Question: I'm trying to implement Bootstrap JS's Popover (<URL>, and for some reason it's not showing up like it's supposed to.
This is what I'm getting

As you can see, the body of the Popover is shifted towards the left, and the border's kinda broken.
Here's my code
'''
<a class="btn success" id="previewBeforeSubmit" href="#"
data-original-title="Test" data-content="Lorem Ipsum">Save Changes</a>
<script type="text/javascript">
$("#previewBeforeSubmit").popover({position: 10, placement: 'above'});
</script>
'''
Any clue as to what's causing this?
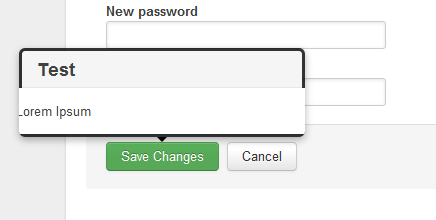
Answer: Most likely a CSS conflict. Your existing css rules might be adding attributes to the ones of the popover. I would start with an inspection in FireBug and see what css rules are inherited from where.